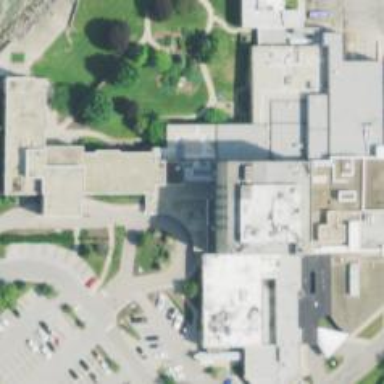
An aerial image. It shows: Clinic building.